Question: this is my first program in JAVA and I'm having problem to understand this error
'''
Cannot make a static reference to the non-static field *
'''
and
> Cannot make a static reference to the non-static method *
'''
public class Cerchio{
float r;
float area;
float cfr;
final double pi = 3.14;
public static void main(String[] args){
System.out.println("CIRCLE PROGRAM
");
r = 5;
c_cfr();
c_area();
System.out.ptintln("The cir is: " + cfr);
System.out.println("The area is: " + area);
}
float c_cfr(){
cfr =(float)(2 * pi * r); //casting
return cfr;
}
float c_area(){
area = (float)(pi * (r*r));
return area;
}
}
'''

Can you give me any suggest?
I'm coding on SandIDE on Android
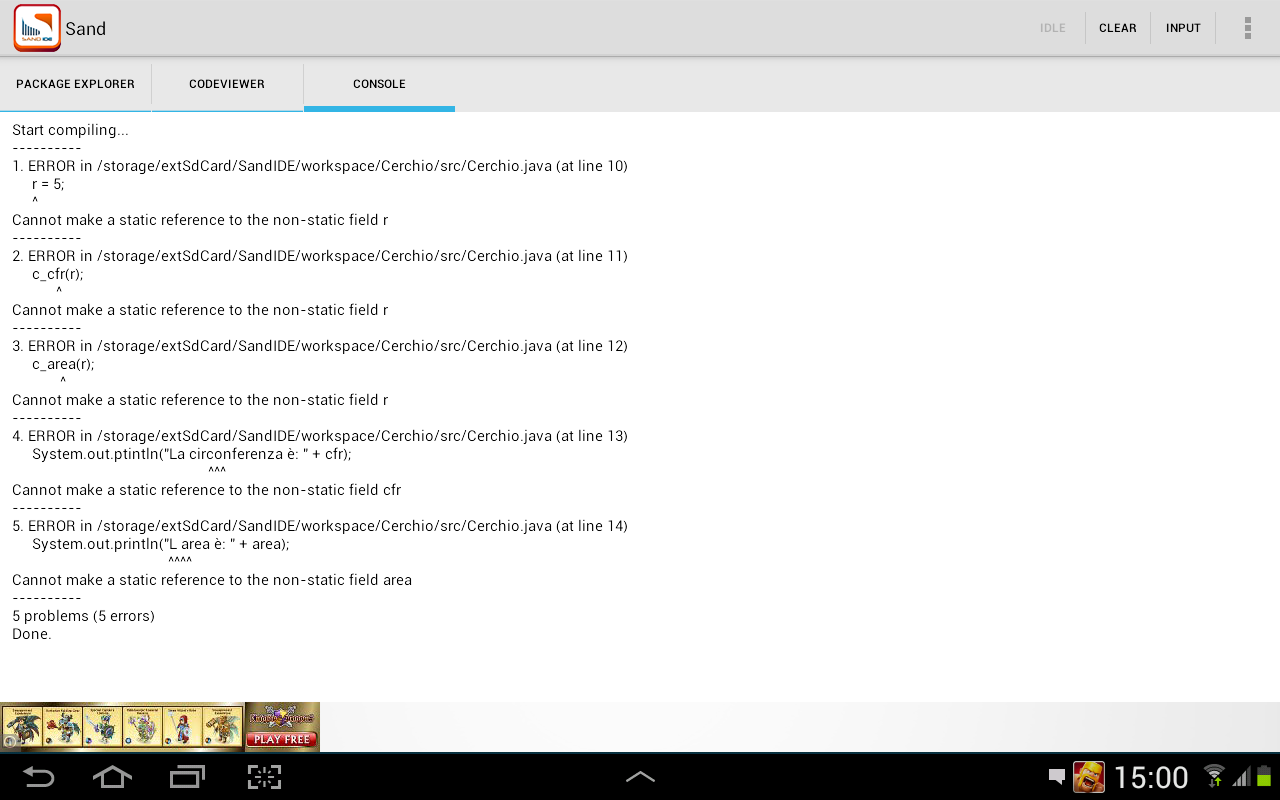
Answer: You are calling instance methods and fields from within a static method, something that can't be done because instance fields and methods don't exist without an object, and inside of the main method there is not 'this' object. You must instead create an instance of the class, and then call the methods on the instance.
'''
public class Cerchio{
float r;
float area;
float cfr;
final double pi = 3.14;
public static void main(String[] args){
System.out.println("CIRCLE PROGRAM
");
Cerchio cerchio = new Cerchio();
cerchio.r = 5;
cerchio.c_cfr();
cerchio.c_area();
System.out.ptintln("The cir is: " + cerchio.cfr);
System.out.println("The area is: " + cerchio.area);
}
float c_cfr(){
cfr =(float)(2 * pi * r); //casting
return cfr;
}
float c_area(){
area = (float)(pi * (r*r));
return area;
}
}
'''
Lots of other problems,...
- -
Please search this site as this same question has been asked and answered a gabizillion times, and most likely there's an answer out there that is much better than mine. If found, then this question should be closed as a duplicate.
---
You state:
> I didn't understand "Instead, the fields should be private and you should use getters/setters/contructor parameters to get, set and set the fields." I should write private float c_cfr() ?
Your fields are:
'''
float r;
float area;
float cfr;
'''
This is really not a field but a constant:
final double pi = 3.14;
and can be replaced / improved by simply using Math.PI.
Your fields should be changed to:
'''
private float r;
private float area;
private float cfr;
'''
and you should only access them via public getter and setter methods, and only if absolutely necessary.